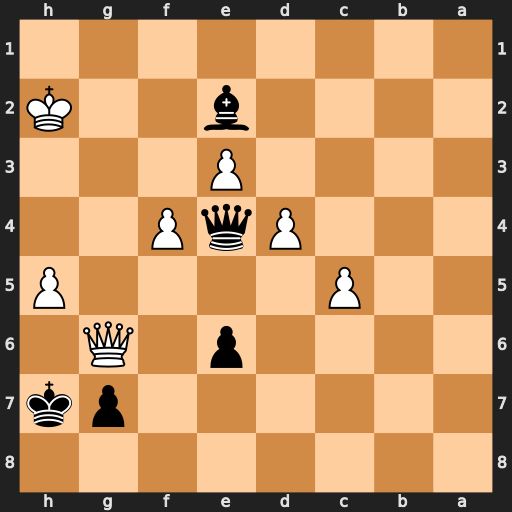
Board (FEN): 8/6pk/4p1Q1/2P4P/3PqP2/4P3/4b2K/8
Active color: b
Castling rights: -
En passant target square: -
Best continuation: Qxg6 hxg6+ Kxg6